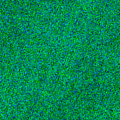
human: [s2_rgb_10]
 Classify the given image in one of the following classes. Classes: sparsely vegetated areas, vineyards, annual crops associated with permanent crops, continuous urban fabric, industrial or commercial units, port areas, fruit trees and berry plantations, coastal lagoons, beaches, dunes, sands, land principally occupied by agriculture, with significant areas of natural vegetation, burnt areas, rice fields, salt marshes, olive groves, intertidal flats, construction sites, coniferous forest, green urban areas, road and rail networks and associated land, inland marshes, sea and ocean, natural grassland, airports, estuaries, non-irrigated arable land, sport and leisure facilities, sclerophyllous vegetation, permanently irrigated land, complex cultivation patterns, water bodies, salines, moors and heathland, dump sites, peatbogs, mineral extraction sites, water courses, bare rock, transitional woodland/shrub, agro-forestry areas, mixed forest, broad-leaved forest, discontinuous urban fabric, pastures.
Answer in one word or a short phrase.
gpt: sea and ocean